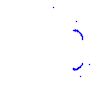
Particle: kaon